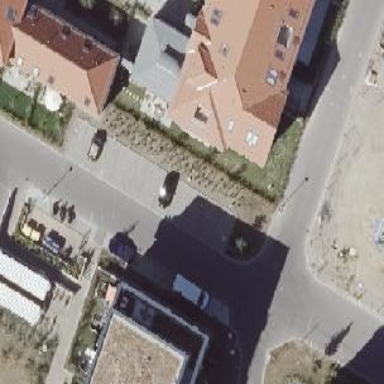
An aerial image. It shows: Street-side parking area.